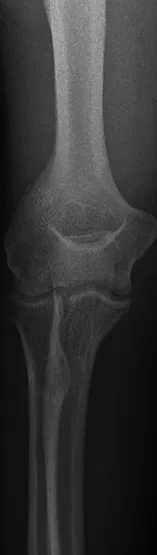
Anterior view of the right elbow.
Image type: radiology (x_ray)